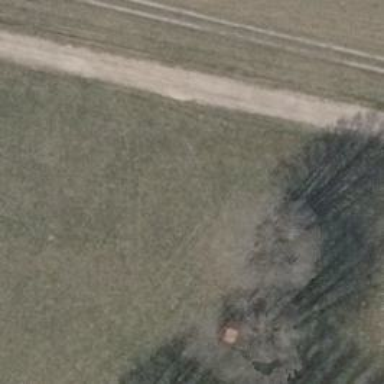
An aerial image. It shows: Deciduous broadleaved tree.